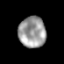
Tissue: prostate
Cell type: T cells
Senescence score: 0.3029
Nuclear area (px): 832
Mean DAPI intensity: 154.138